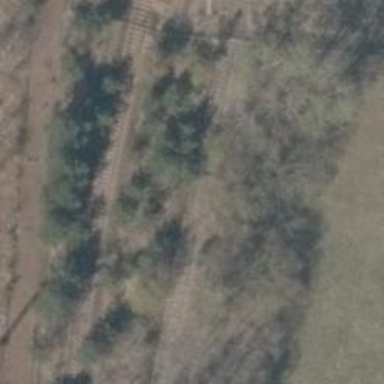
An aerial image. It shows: Abandoned railway yard.